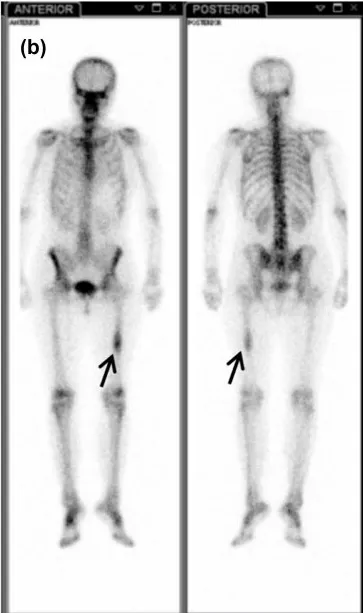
Systemic bone imaging. The metabolic activity of hypermetabolic focus in the middle part of left femur decreased significantly after treatment. After targeted treatment of gefitinib.
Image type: radiology (scintigraphy)